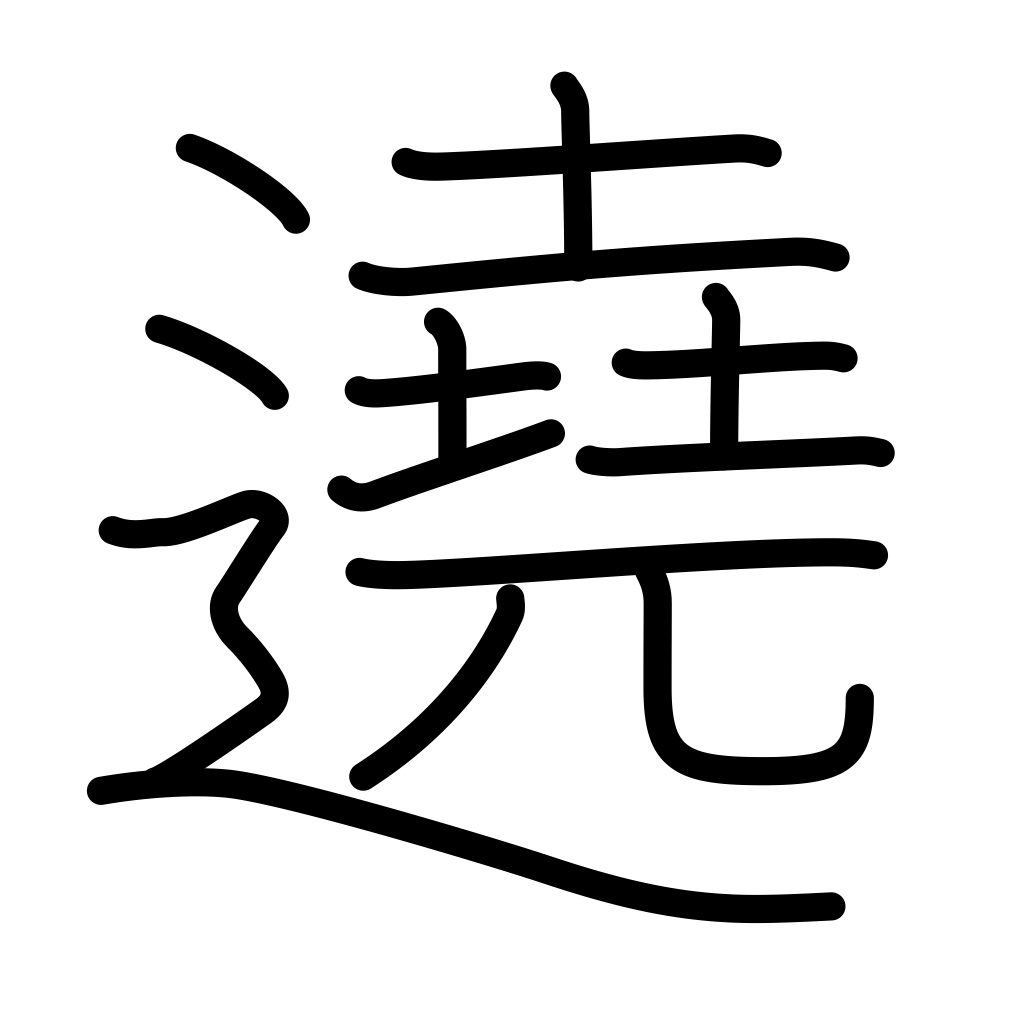
Meaning: surround